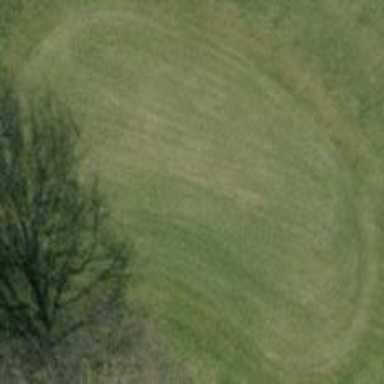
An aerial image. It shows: Green golf area with grass land use.